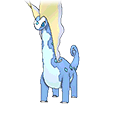
Pok\u00e9mon: aurorus